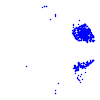
Particle: pion